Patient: sex M, age 55
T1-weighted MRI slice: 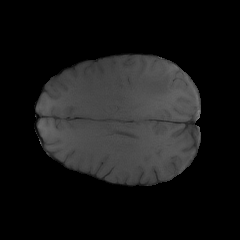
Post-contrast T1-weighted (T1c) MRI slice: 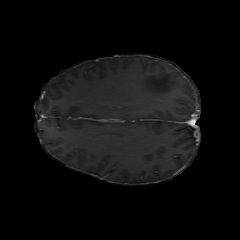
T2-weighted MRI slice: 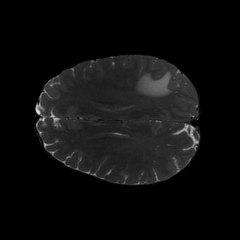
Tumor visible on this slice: yes
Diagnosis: Glioblastoma, IDH-wildtype
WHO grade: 4